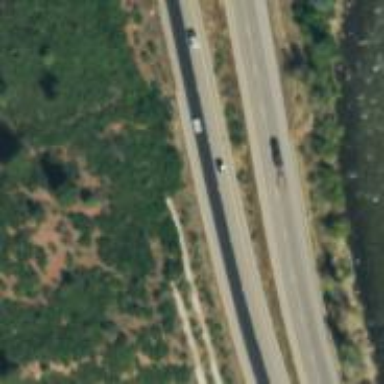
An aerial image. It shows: Trunk highway with asphalt surface and grade1 tracktype.